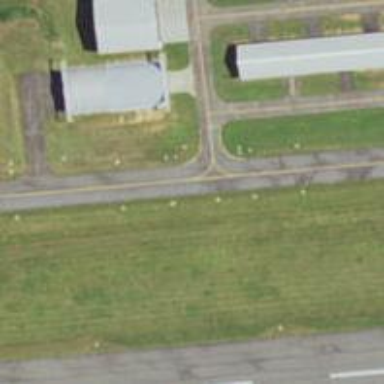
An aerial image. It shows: Image of taxiway at airport.